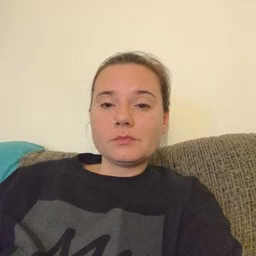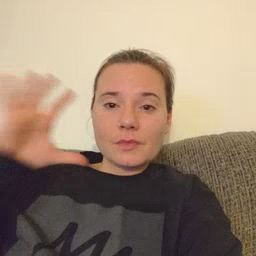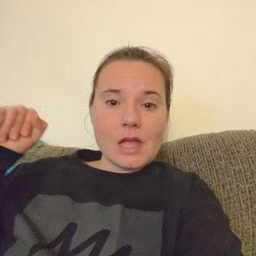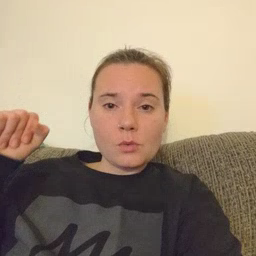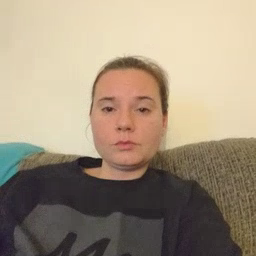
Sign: loud